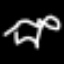
Label: squiggle